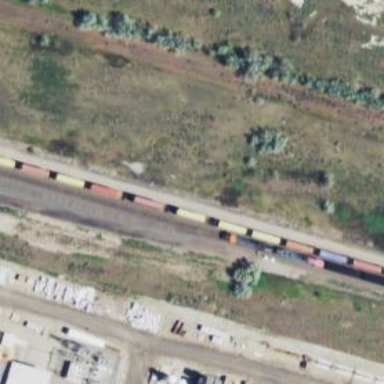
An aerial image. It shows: Railway track.